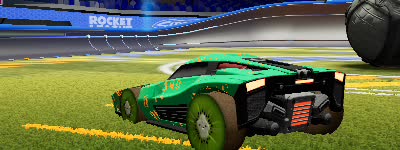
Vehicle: breakout